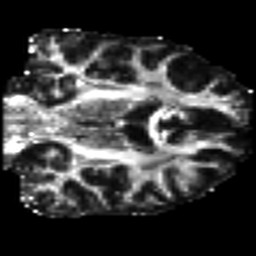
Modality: FA
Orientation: coronal
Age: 32
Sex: male
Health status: healthy
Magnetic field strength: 3 T
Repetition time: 9 s
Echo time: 0.093 s